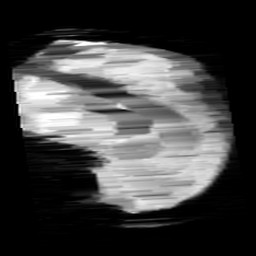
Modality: minIP
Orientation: sagittal
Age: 9
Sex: female
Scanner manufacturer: siemens
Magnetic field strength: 3 T
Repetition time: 0.027 s
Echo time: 0.02 s